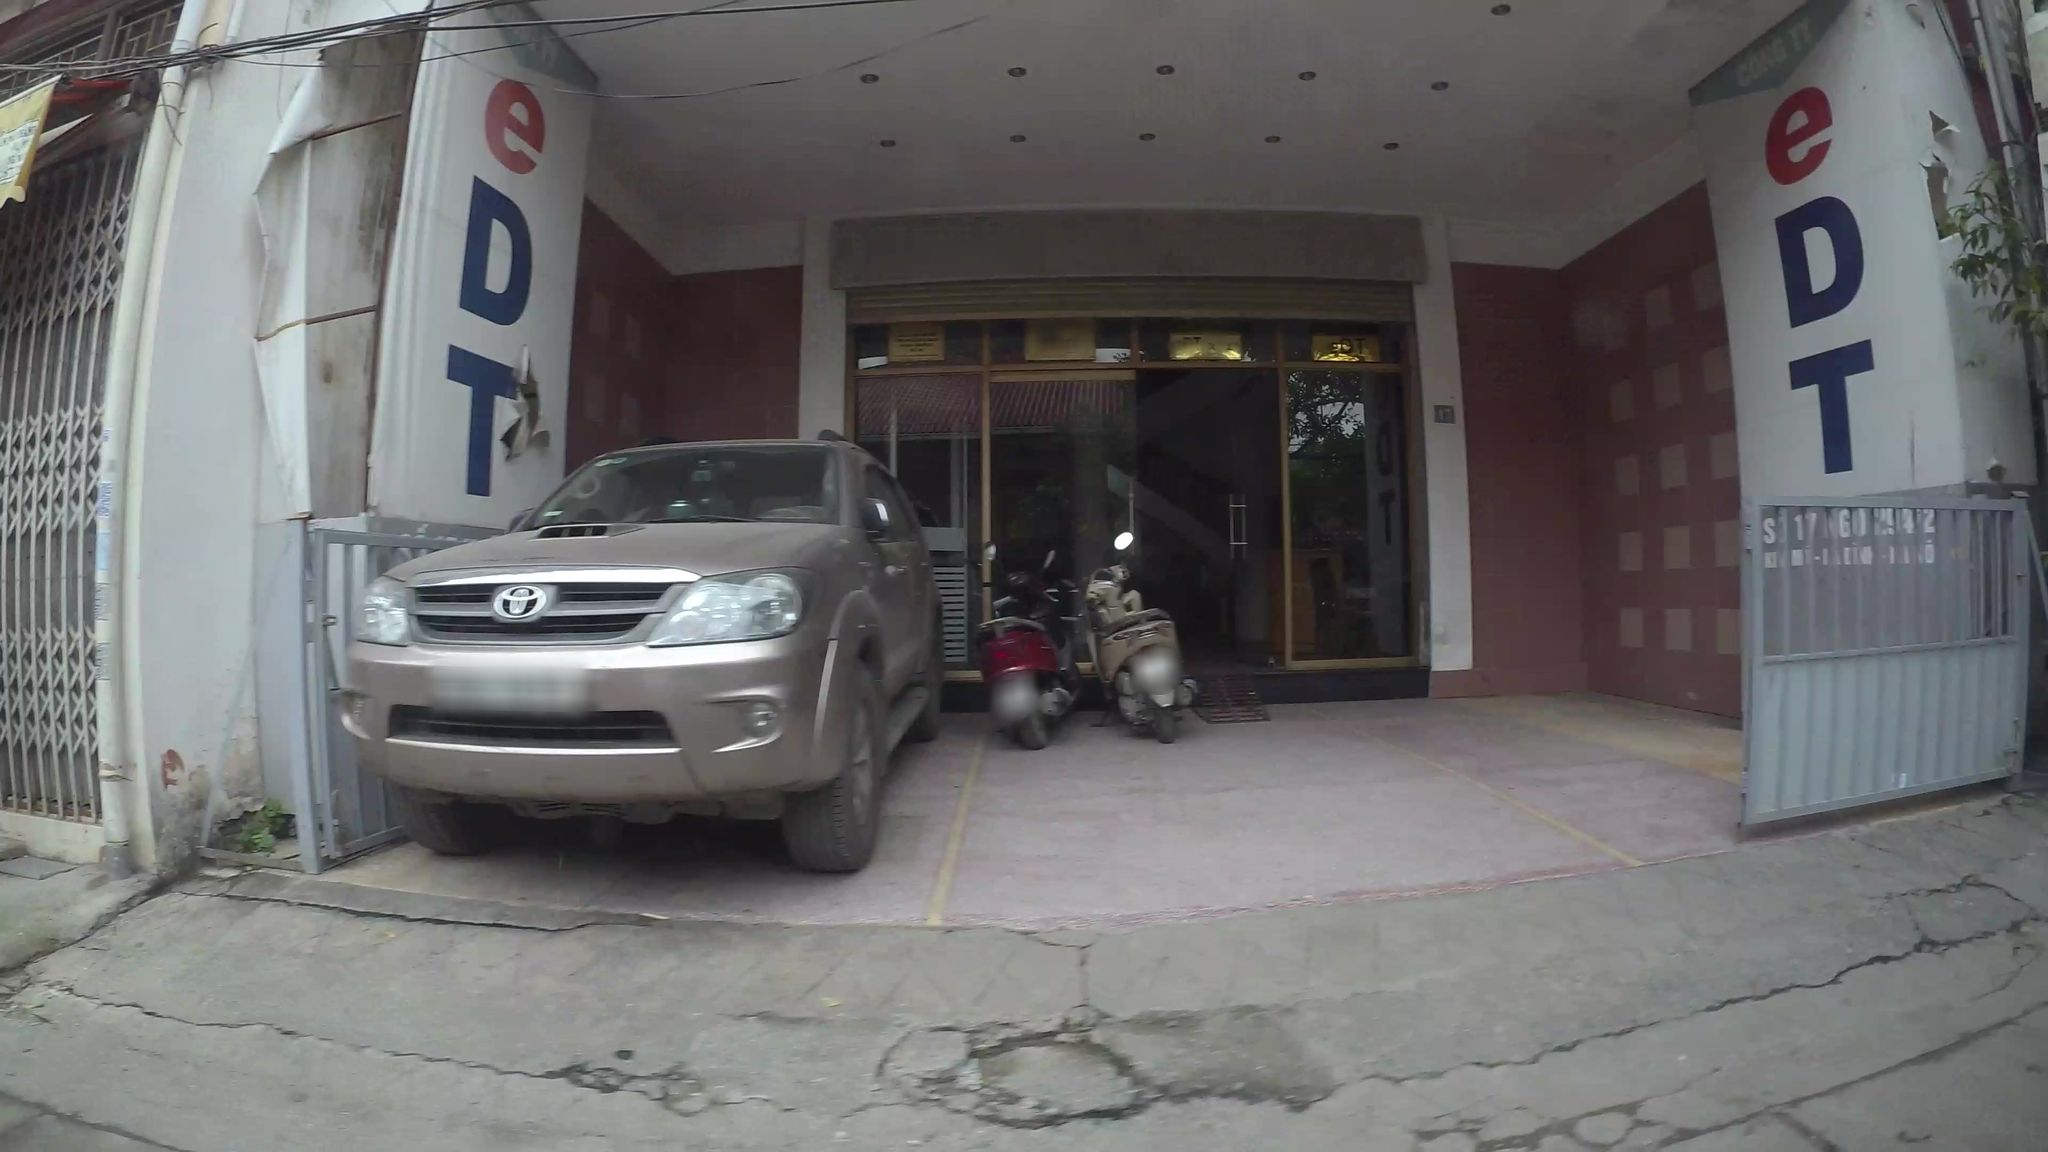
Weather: clear
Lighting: day
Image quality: good
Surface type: walking surface
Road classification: residential
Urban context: urban centre
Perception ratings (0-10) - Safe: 4.85, Lively: 7.88, Beautiful: 3.16, Boring: 7.06, Depressing: 3.88, Wealthy: 3.63